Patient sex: M
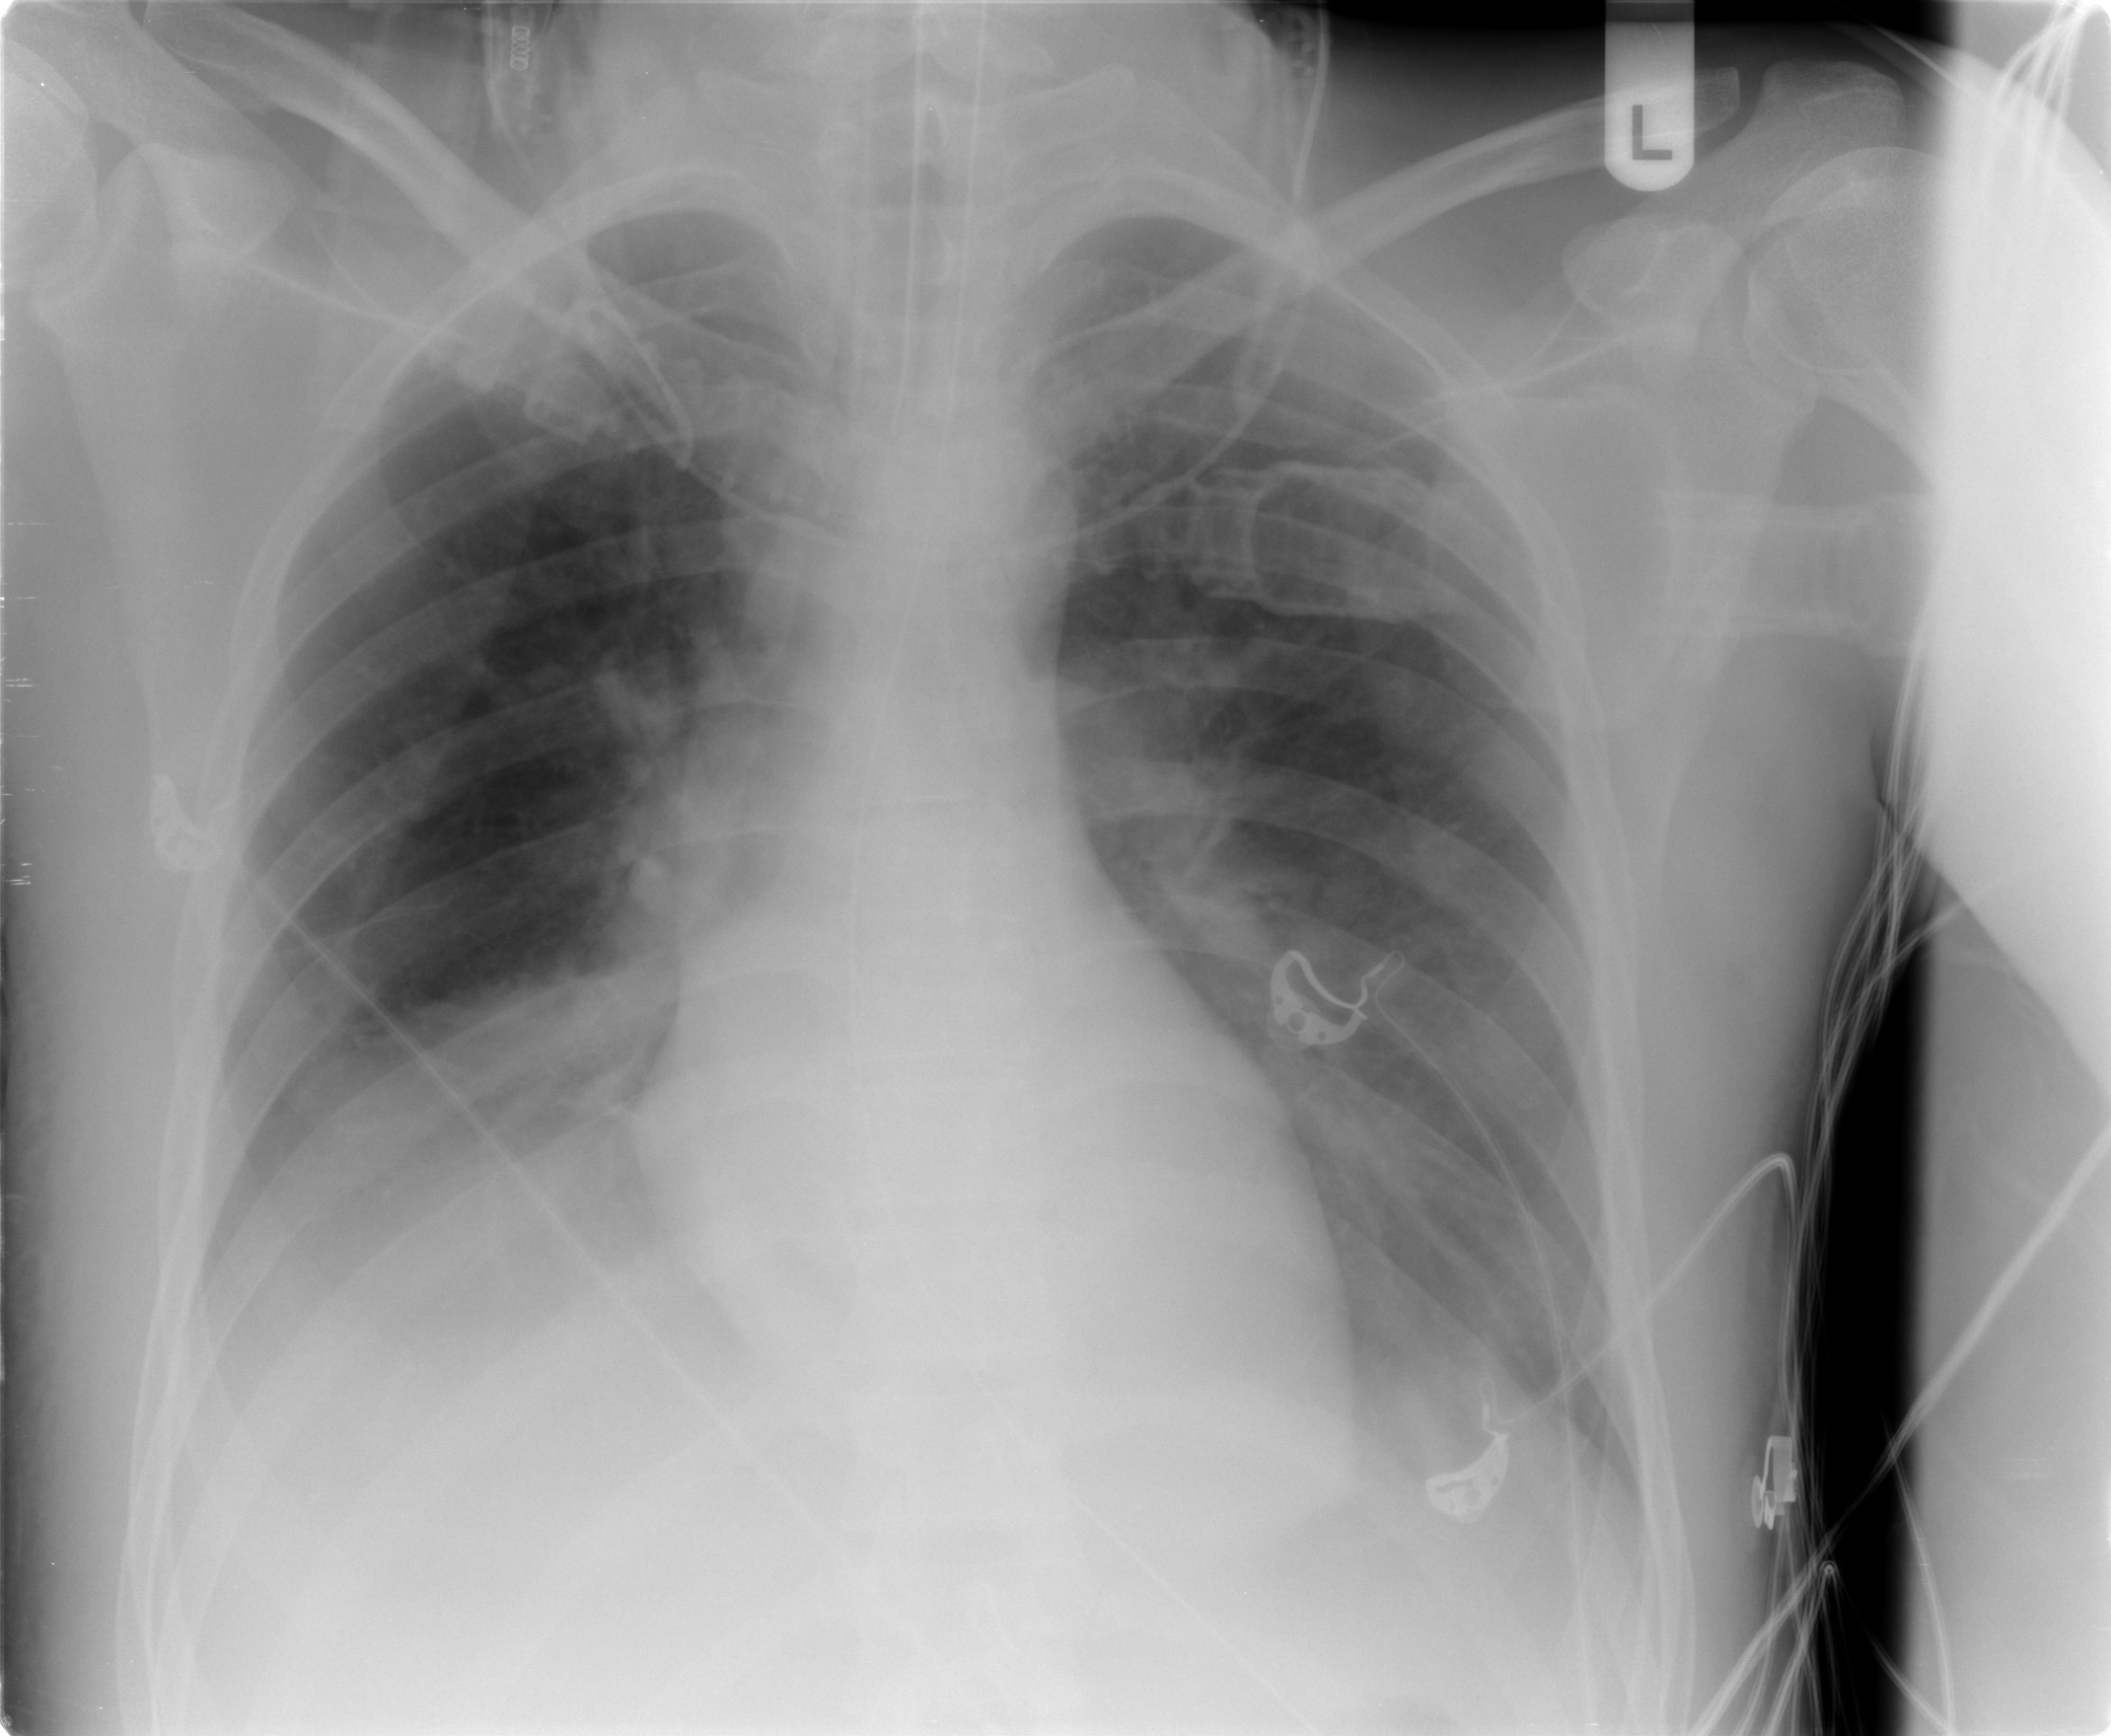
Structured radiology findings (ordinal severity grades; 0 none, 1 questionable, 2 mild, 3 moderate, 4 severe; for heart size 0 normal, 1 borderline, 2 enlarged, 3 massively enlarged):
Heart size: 0
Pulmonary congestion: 0
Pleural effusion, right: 2
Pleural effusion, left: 2
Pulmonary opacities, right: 2
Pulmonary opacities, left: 2
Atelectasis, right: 0
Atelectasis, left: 0